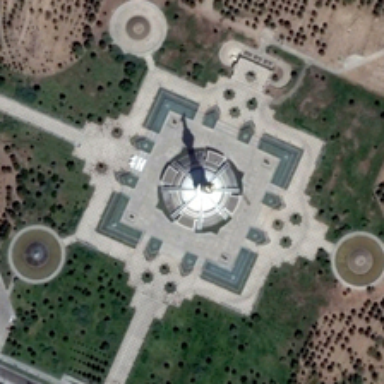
Many green trees are around s square square .